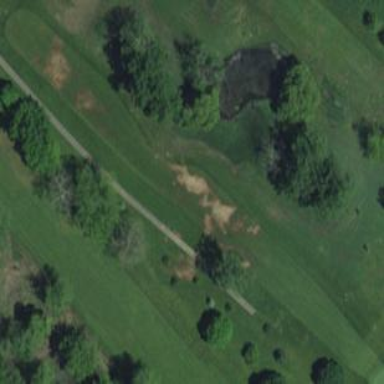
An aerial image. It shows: Golf fairway surrounded by grass.